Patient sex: M
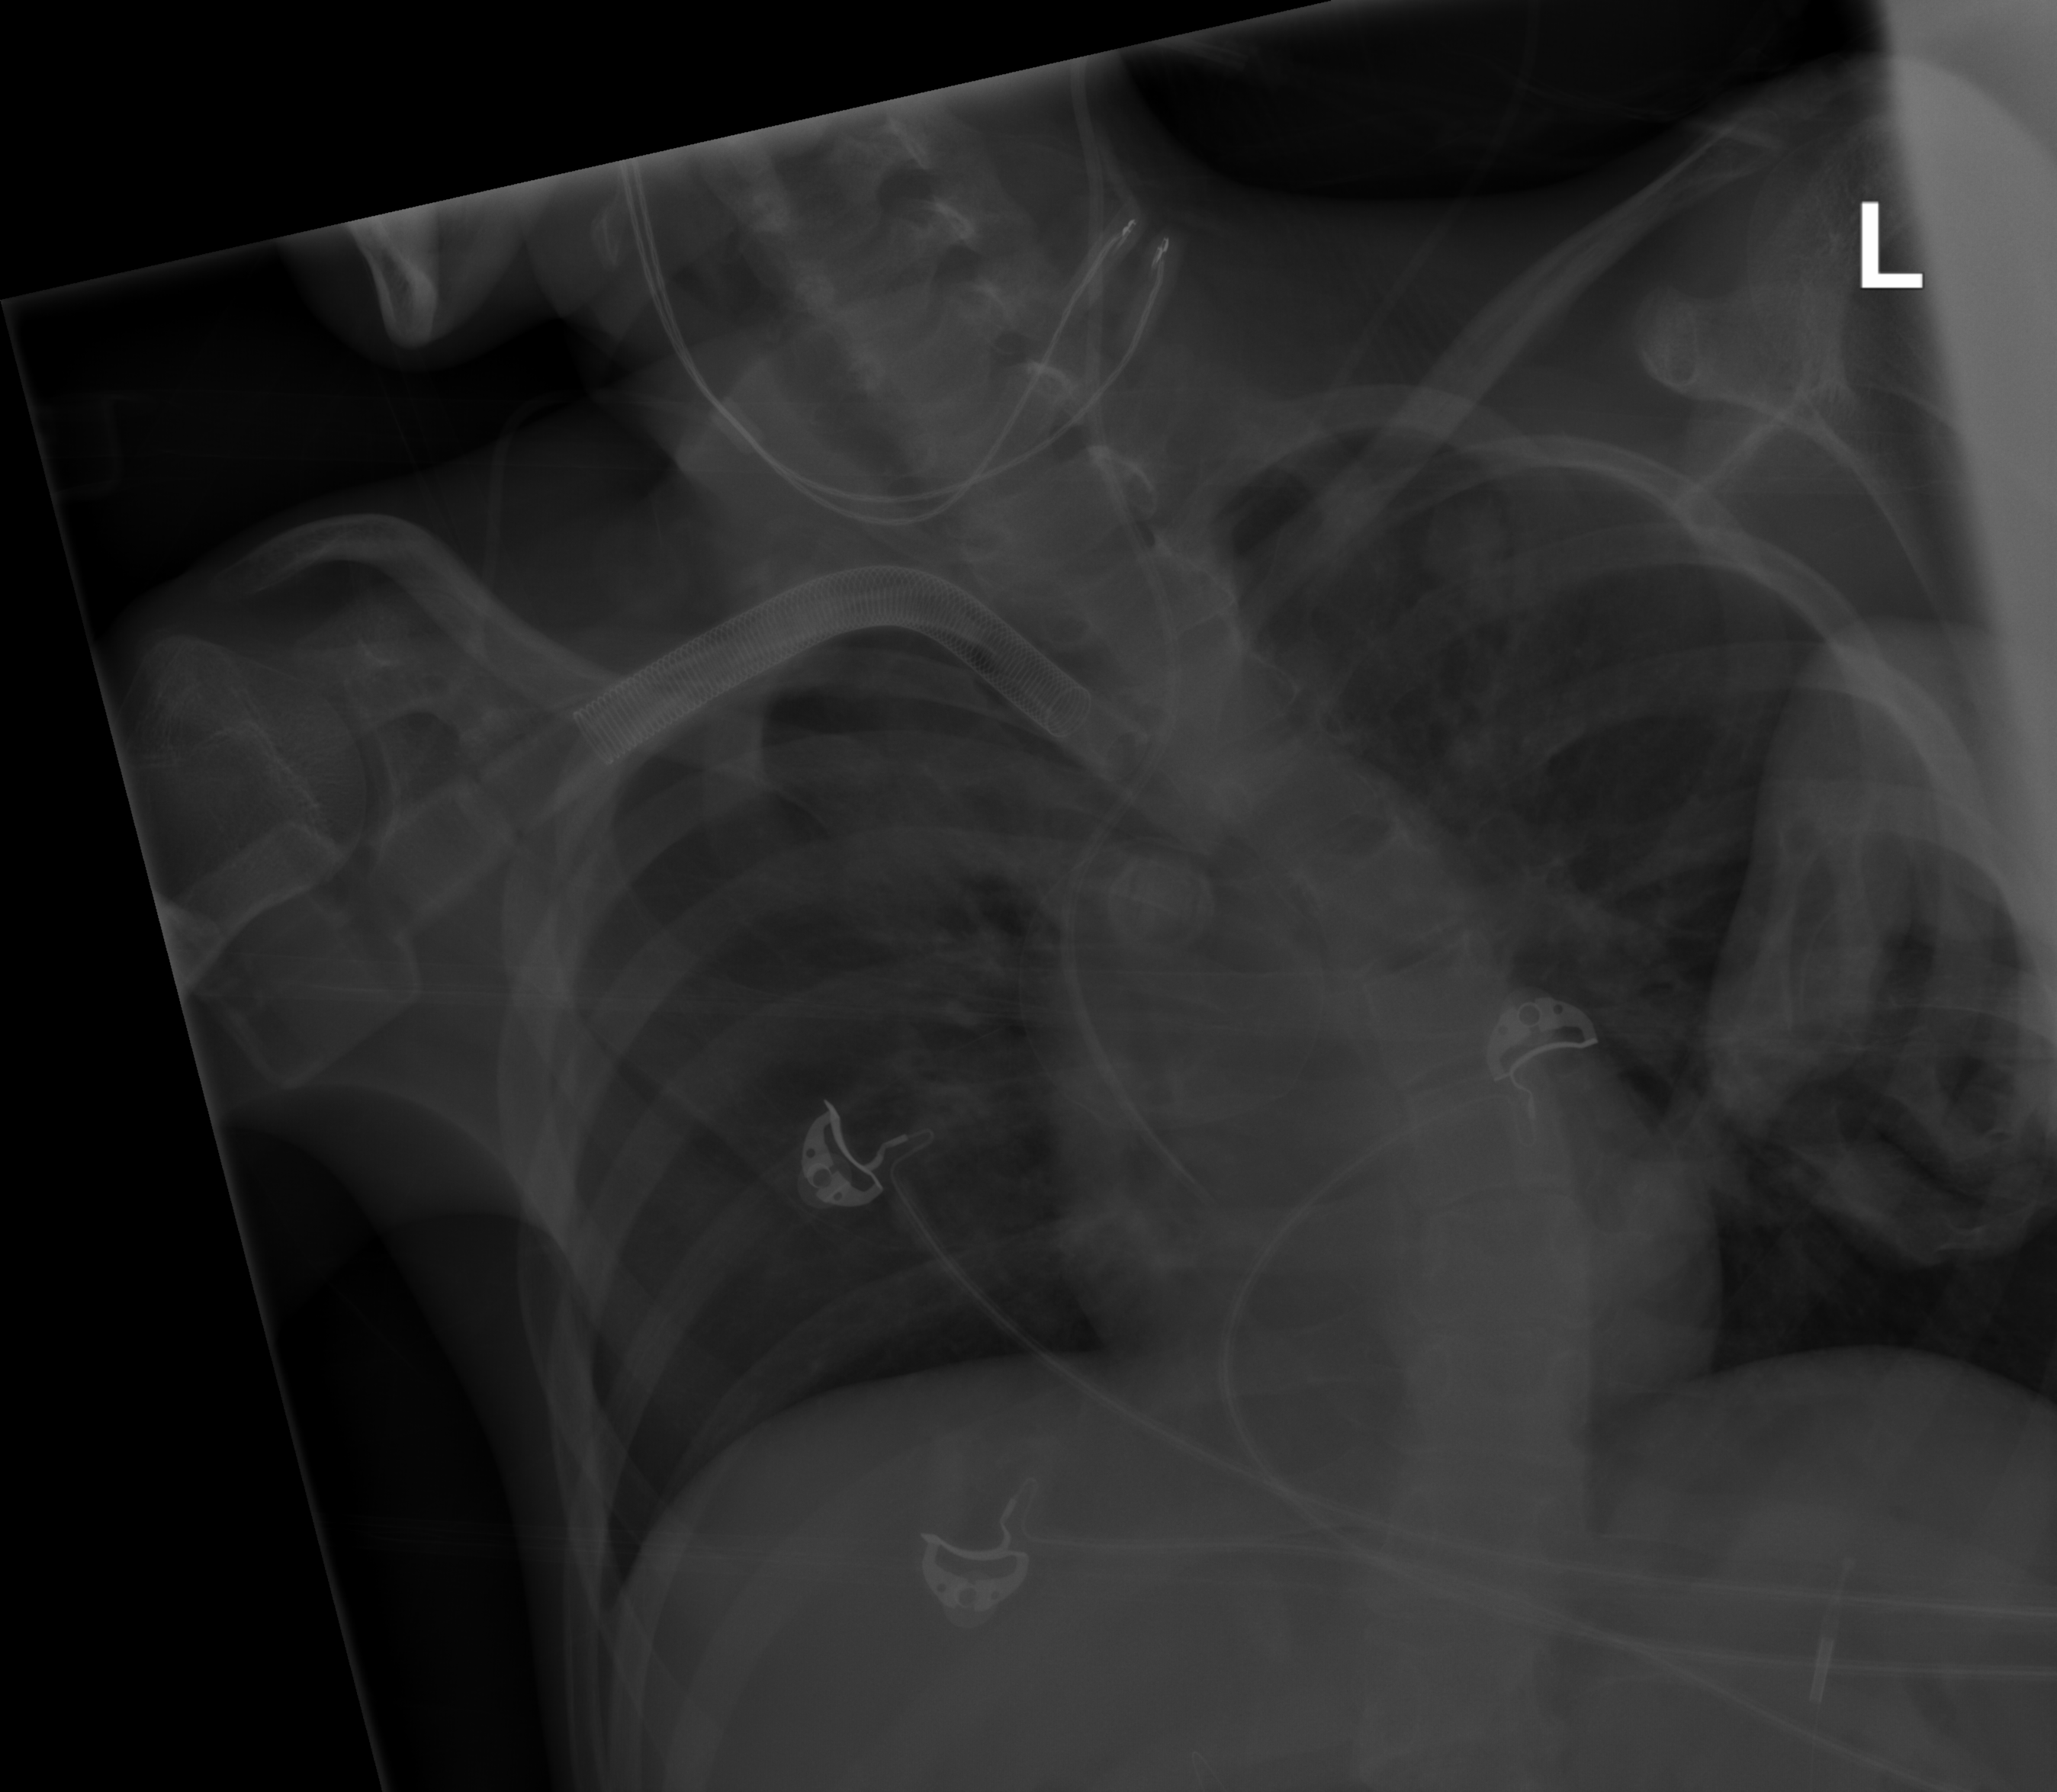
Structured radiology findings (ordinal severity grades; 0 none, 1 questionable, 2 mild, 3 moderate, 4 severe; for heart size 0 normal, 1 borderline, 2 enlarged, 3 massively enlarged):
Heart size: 0
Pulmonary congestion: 0
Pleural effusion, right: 0
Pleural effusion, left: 0
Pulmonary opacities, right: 2
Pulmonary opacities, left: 2
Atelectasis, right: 0
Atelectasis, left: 0